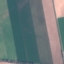
Land use / land cover: AnnualCrop